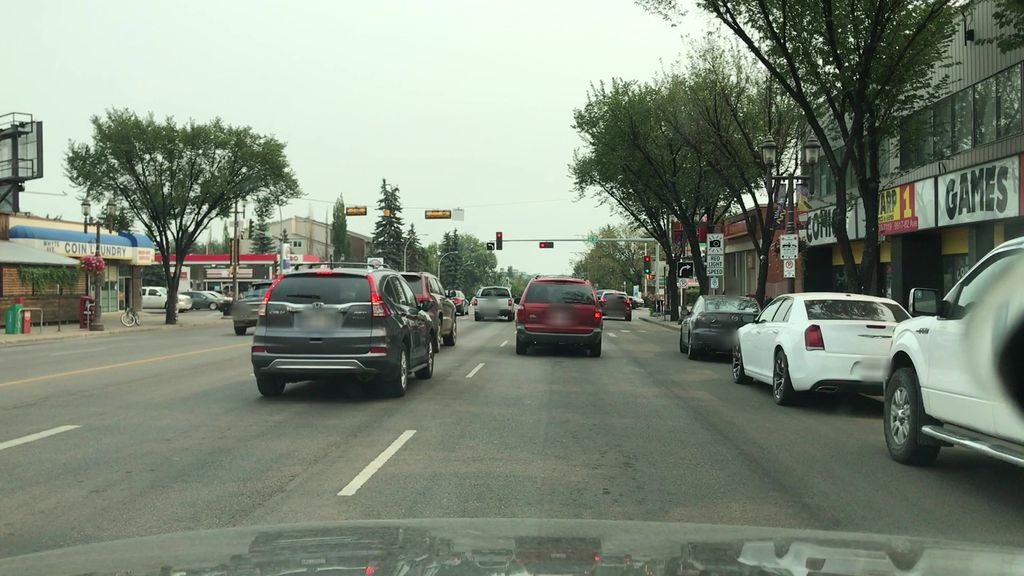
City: edmonton